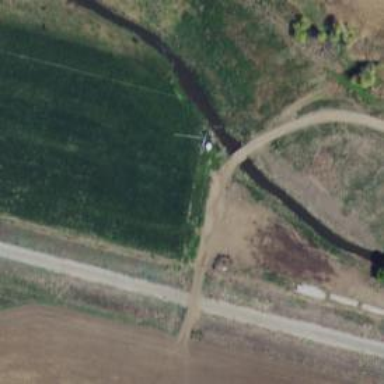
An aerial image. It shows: Canal culvert running through tunnel.